Interaction volume radius: 5 \u00c5
Interaction volume height: 35 \u00c5
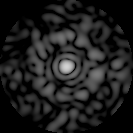
Disorder parameter: 0.8426